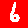
Digit: 6